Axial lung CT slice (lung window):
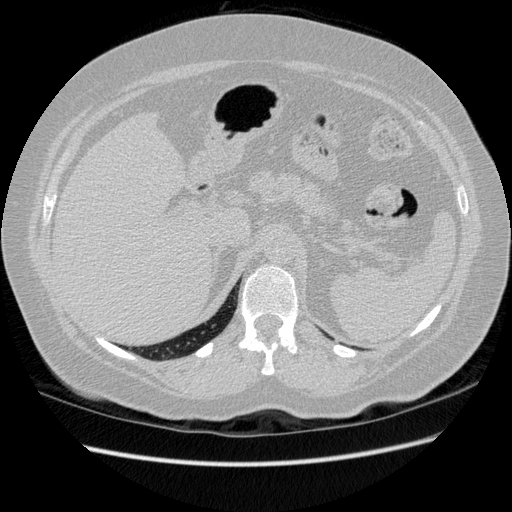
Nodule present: no